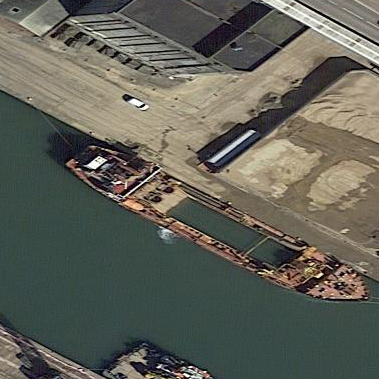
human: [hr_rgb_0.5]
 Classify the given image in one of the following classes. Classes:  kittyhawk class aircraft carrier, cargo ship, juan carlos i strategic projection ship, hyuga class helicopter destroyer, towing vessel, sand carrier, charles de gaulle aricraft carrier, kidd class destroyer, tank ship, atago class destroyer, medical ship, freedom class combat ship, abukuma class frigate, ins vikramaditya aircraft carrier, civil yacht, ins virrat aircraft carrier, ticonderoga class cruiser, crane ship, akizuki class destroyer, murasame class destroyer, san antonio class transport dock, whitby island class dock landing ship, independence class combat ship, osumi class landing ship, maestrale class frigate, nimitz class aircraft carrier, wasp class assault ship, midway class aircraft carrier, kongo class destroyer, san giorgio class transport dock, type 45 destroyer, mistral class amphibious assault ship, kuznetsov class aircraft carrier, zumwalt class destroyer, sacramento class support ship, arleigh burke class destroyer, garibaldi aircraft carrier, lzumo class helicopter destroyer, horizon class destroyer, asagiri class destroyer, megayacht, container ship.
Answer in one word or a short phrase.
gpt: Sand carrier